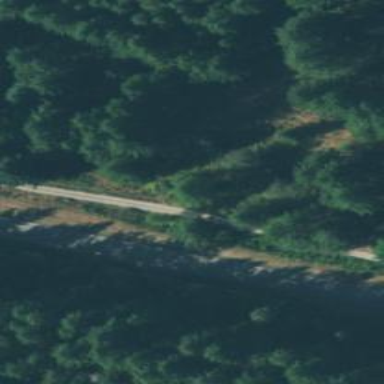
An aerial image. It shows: Service road.